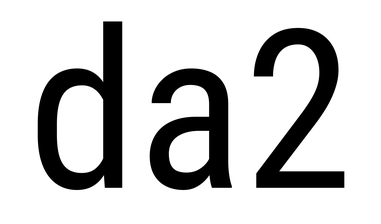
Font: Roboto_Condensed_Regular